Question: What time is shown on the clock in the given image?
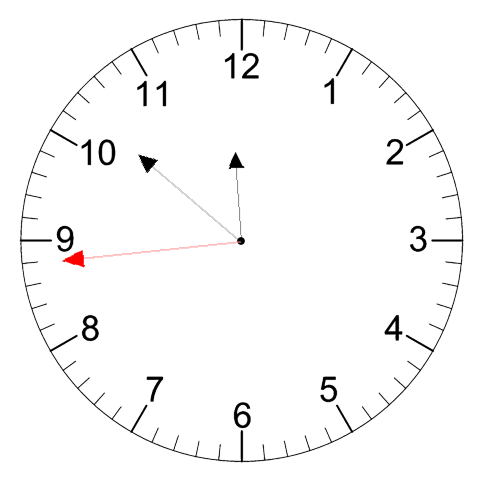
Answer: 11:51:44